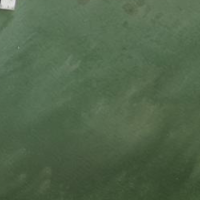
EUNIS habitat code: 14
Species observed at this site:
Corvus corone
Alcedo atthis
Sylvia borin
Bucephala clangula
Sylvia atricapilla
Spinus spinus
Larus michahellis
Cygnus olor
Ardea purpurea
Ardea alba
Erithacus rubecula
Cuculus canorus
Anas acuta
Cyanistes caeruleus
Mergus serrator
Sturnus vulgaris
Troglodytes troglodytes
Larus canus
Chloris chloris
Passer domesticus
Mareca penelope
Calidris alpina
Turdus merula
Circus aeruginosus
Mareca strepera
Hirundo rustica
Mergus merganser
Locustella luscinioides
Turdus pilaris
Sterna hirundo
Oriolus oriolus
Phylloscopus trochilus
Motacilla alba
Delichon urbicum
Tachybaptus ruficollis
Numenius arquata
Certhia brachydactyla
Podiceps cristatus
Fulica atra
Anas crecca
Anthus spinoletta
Dendrocopos major
Buteo buteo
Anthus pratensis
Chroicocephalus ridibundus
Phylloscopus collybita
Luscinia megarhynchos
Gallinula chloropus
Sterna paradisaea
Pica pica
Falco tinnunculus
Acrocephalus scirpaceus
Grus grus
Acrocephalus arundinaceus
Anas platyrhynchos
Aythya fuligula
Fringilla coelebs
Tadorna tadorna
Carduelis carduelis
Chlidonias niger
Phalacrocorax carbo
Egretta garzetta
Parus major
Anser anser